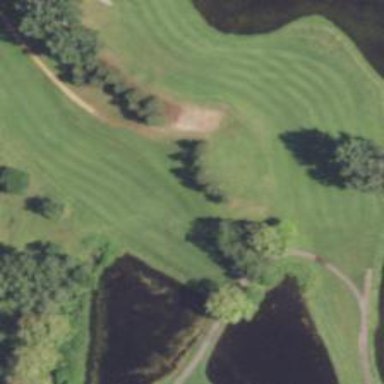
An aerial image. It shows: Golf hole.